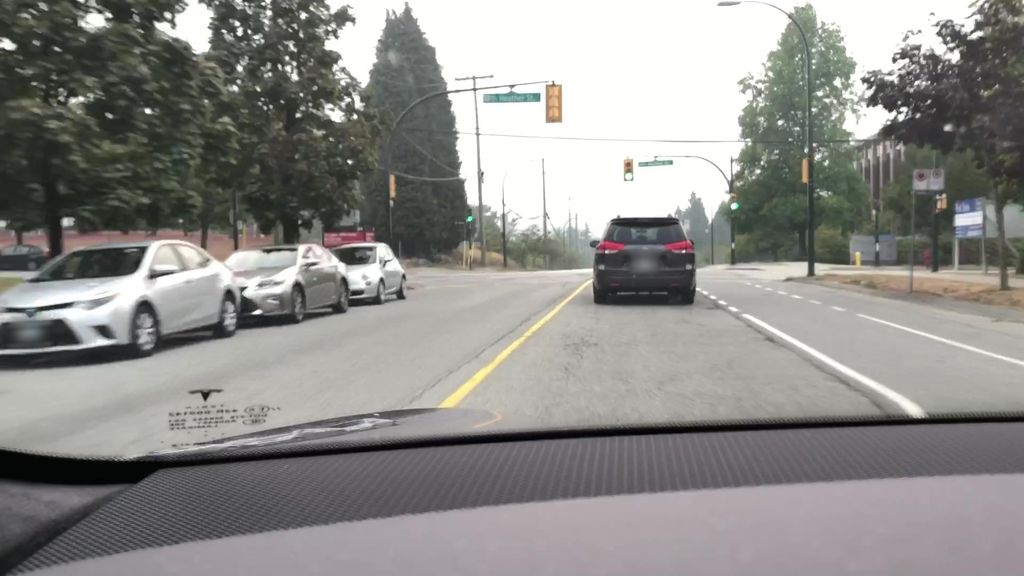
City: vancouver